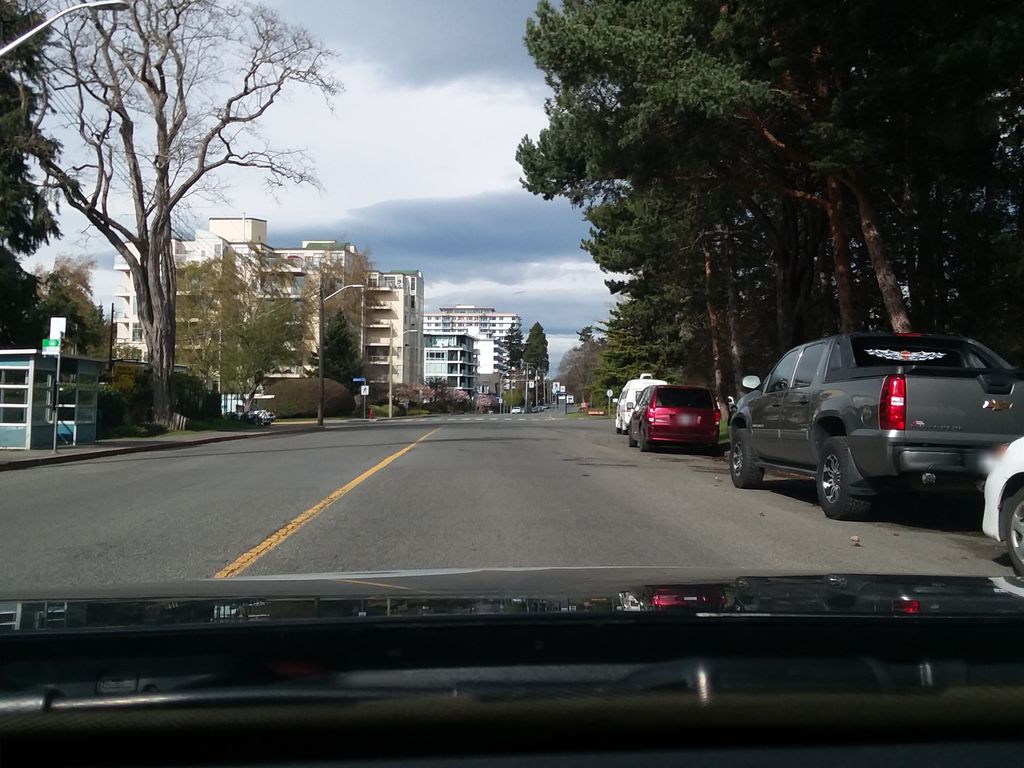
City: victoria